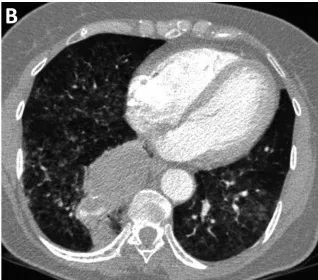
Lung window.
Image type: radiology (ct)